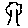
Label: tree